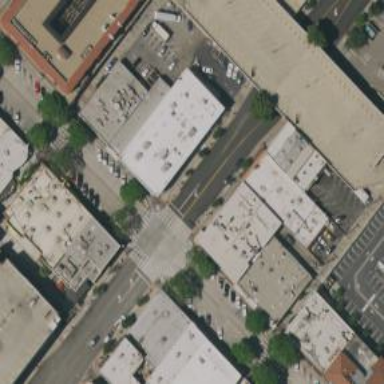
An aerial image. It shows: Retail building.